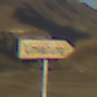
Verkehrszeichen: UmleitungswegweiserRechtsweisend
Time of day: SunriseSunset
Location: Outdoor (Nature)
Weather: Clear
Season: NotSpecified
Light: Natural